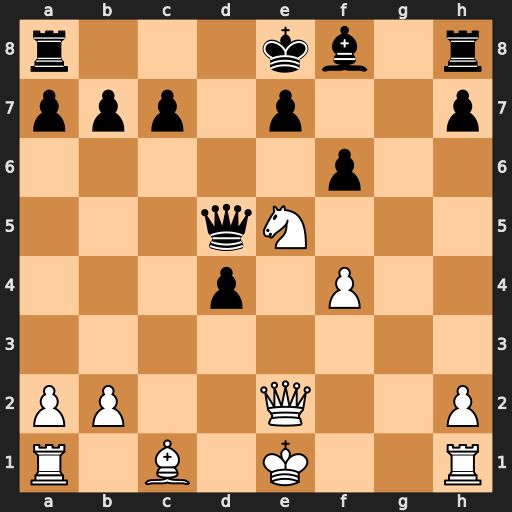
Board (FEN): r3kb1r/ppp1p2p/5p2/3qN3/3p1P2/8/PP2Q2P/R1B1K2R
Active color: w
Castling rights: KQkq
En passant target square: -
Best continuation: Qh5+ Kd8 Nf7+ Qxf7 Qxf7